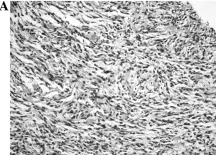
(A) Malignant peripheral nerve sheath tumor (MPNST) cells. Malignant spindle cells with marked pleomorphism and fasciculated architecture were observed (hematoxylin and eosin; magnification, x200).
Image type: pathology (h&e)